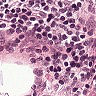
Metastatic tissue present: no